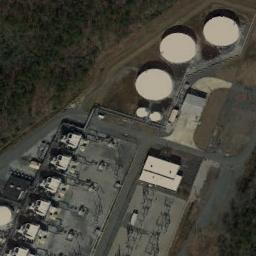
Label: storage_tank